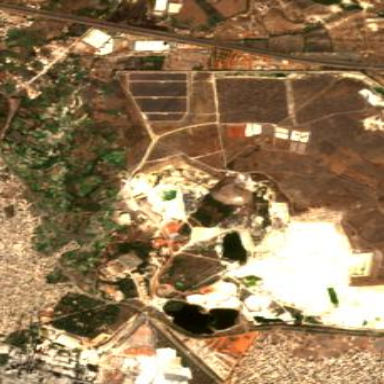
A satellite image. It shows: Quarry area.